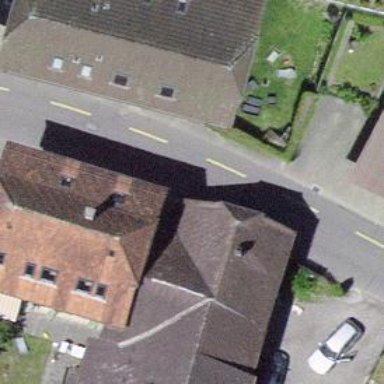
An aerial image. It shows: Residential building.